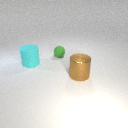
large cyan rubber cylinder in front of small green rubber sphere